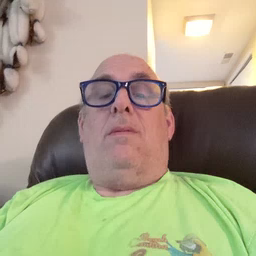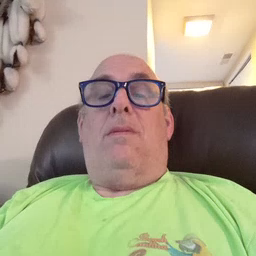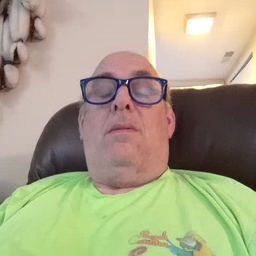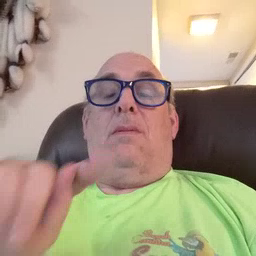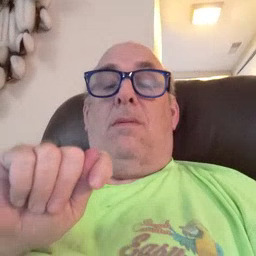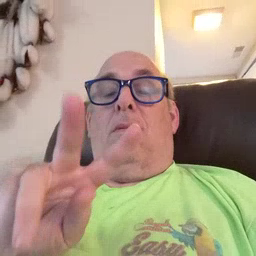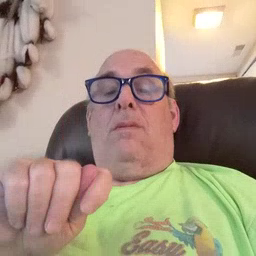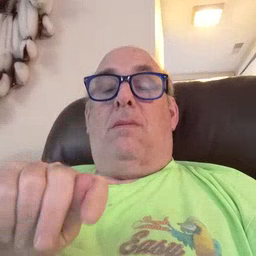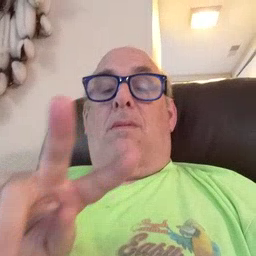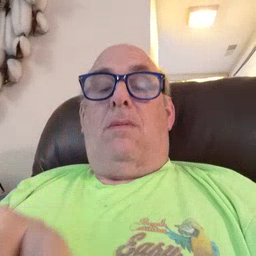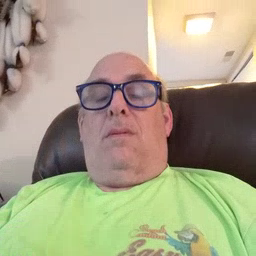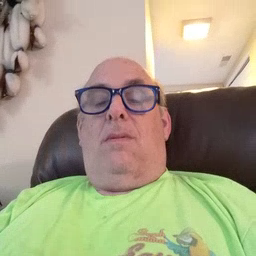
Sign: TV